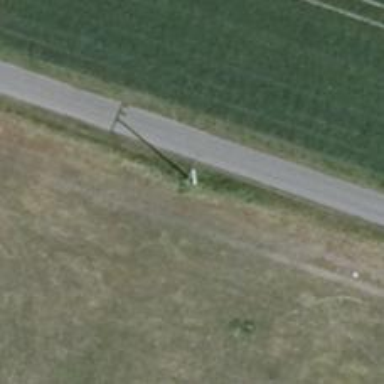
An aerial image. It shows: Minor power line.